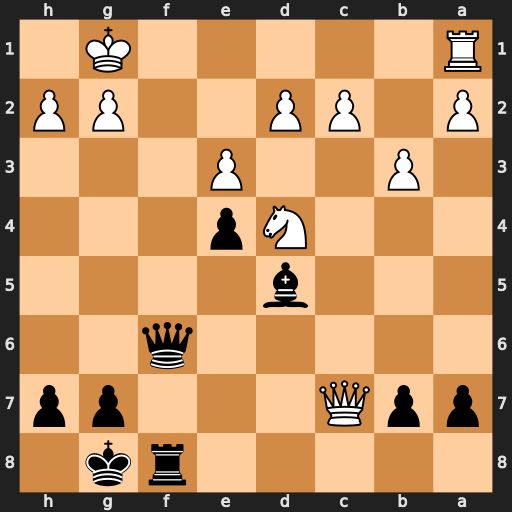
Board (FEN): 5rk1/ppQ3pp/5q2/3b4/3Np3/1P2P3/P1PP2PP/R5K1
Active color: b
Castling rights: -
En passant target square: -
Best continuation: Qf2+ Kh1 Qf1+ Rxf1 Rxf1#